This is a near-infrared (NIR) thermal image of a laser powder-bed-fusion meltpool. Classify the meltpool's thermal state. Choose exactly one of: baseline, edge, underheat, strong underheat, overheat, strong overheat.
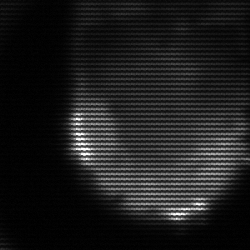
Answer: edge